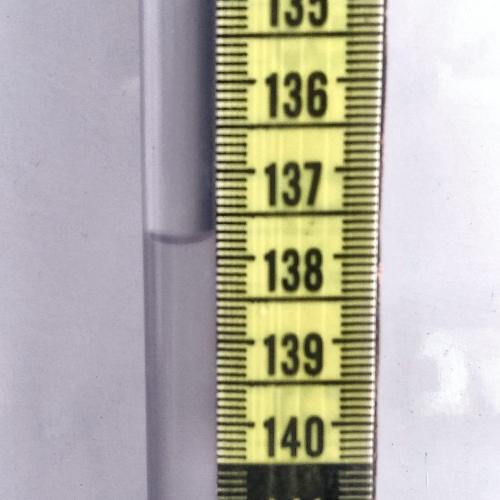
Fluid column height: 137.8 cm